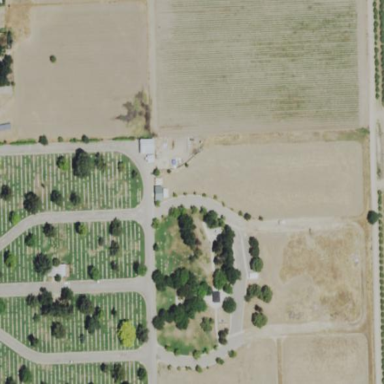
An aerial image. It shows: Cemetery.